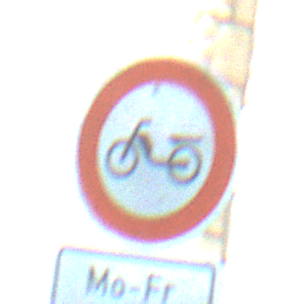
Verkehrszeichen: VerbotMofas
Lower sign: ZeitangabenMitBeschraenkungAufWochentage2
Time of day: MorningAfternoon
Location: Outdoor (Urban)
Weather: PartlyCloudy
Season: NotSpecified
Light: Natural